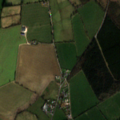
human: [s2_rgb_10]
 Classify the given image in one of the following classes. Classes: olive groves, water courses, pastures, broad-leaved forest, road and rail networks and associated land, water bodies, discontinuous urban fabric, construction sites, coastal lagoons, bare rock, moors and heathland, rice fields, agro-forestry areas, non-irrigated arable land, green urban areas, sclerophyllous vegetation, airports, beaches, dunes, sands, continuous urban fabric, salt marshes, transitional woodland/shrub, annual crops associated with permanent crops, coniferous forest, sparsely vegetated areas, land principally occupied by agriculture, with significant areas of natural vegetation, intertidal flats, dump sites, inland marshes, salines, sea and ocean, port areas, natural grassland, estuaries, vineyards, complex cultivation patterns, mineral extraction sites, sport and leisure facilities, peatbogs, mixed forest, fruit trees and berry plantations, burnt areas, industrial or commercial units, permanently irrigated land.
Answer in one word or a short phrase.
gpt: non-irrigated arable land, pastures, coniferous forest